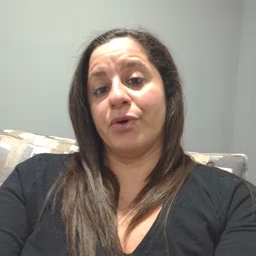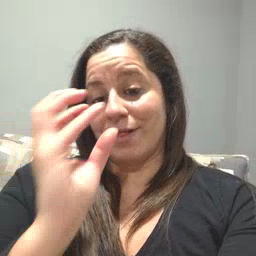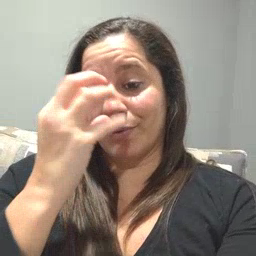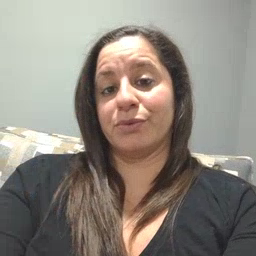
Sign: clown